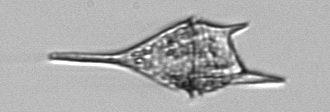
Label: Tripos_lineatus